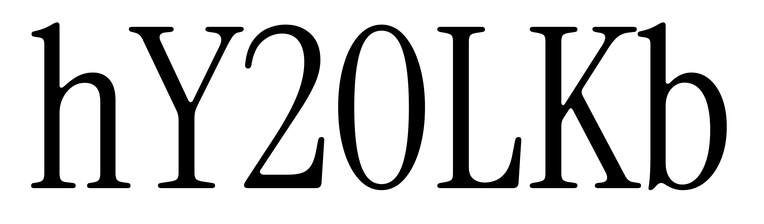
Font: InstrumentSerif-Regular